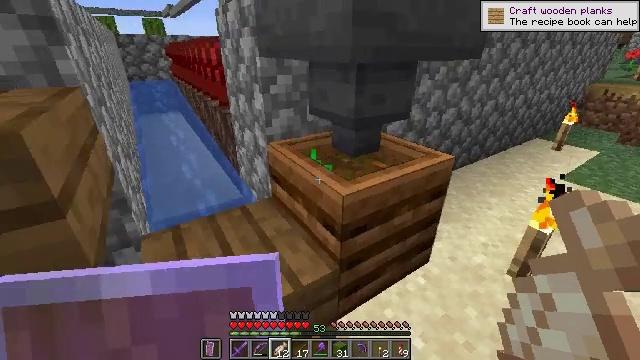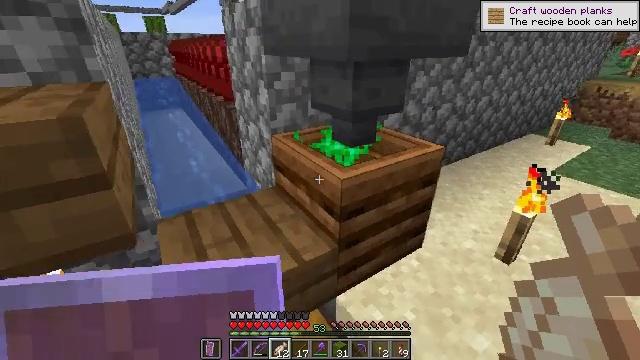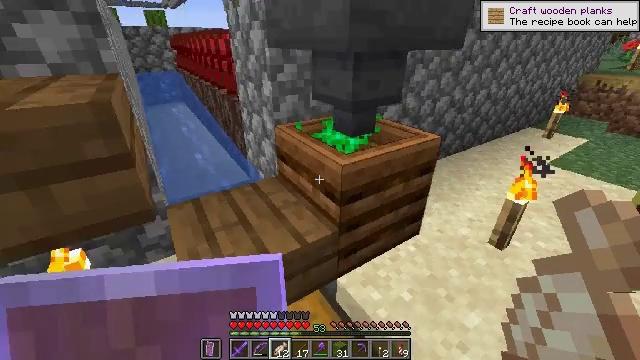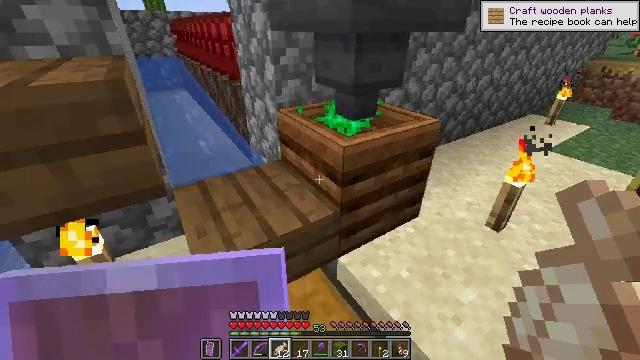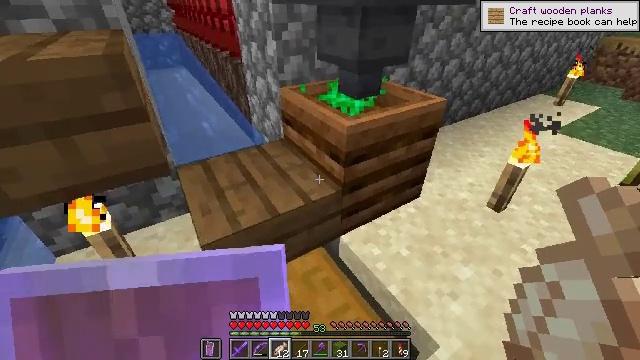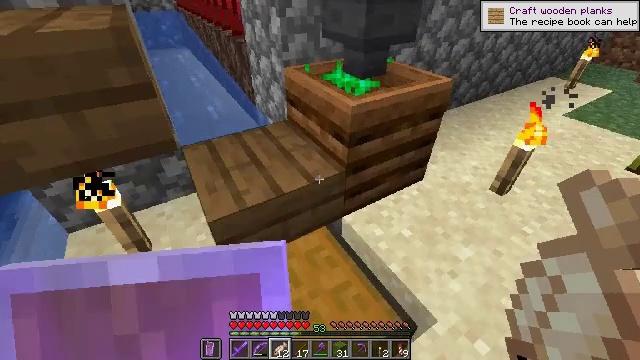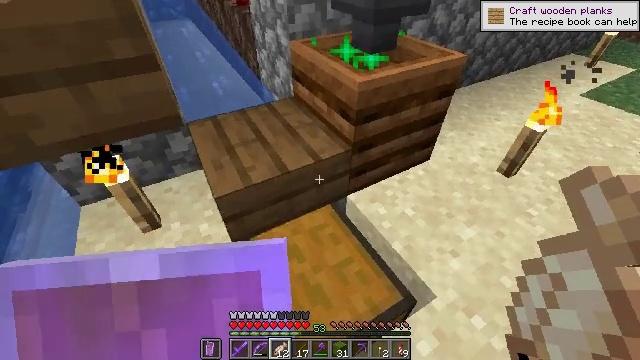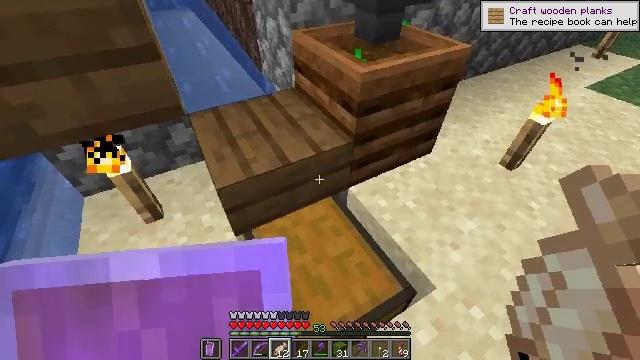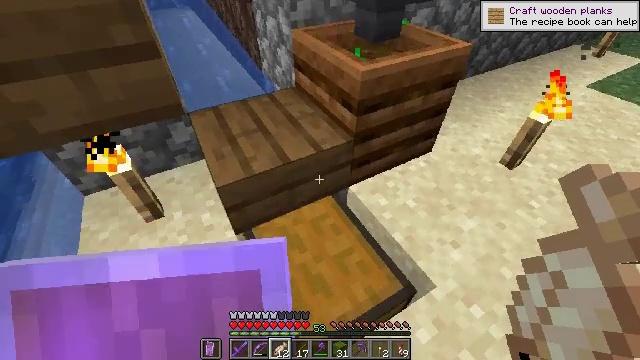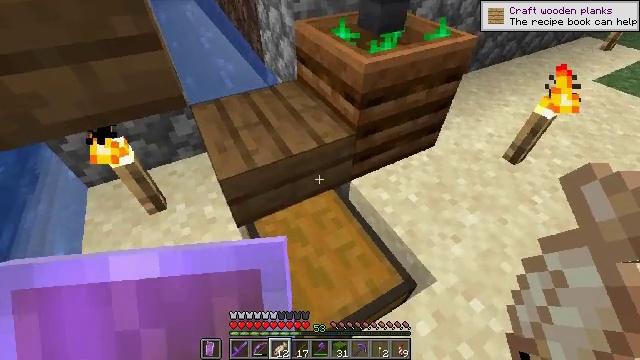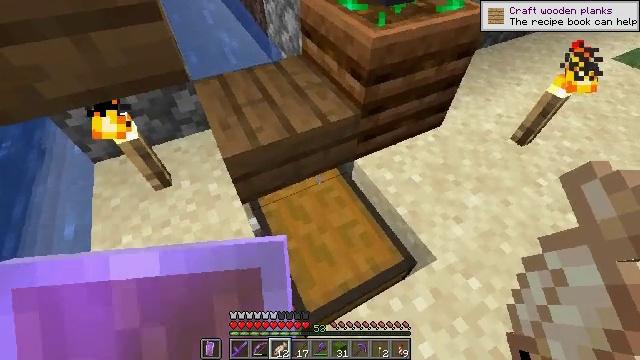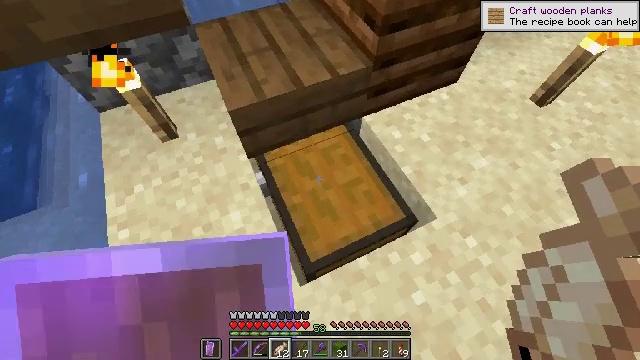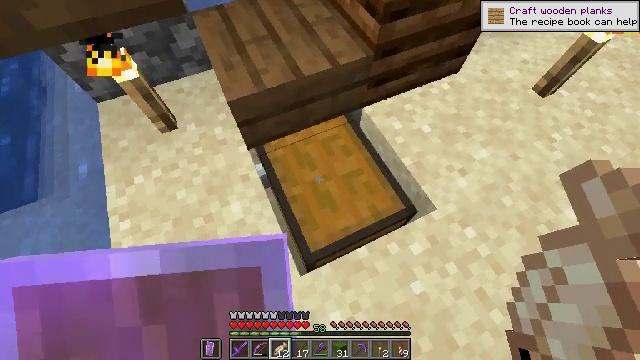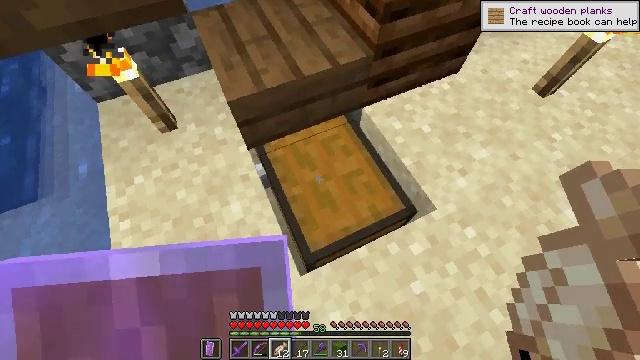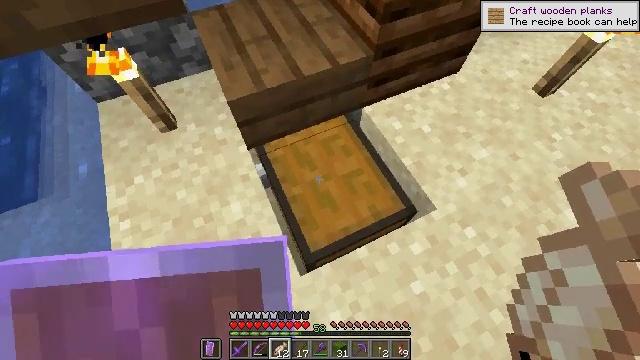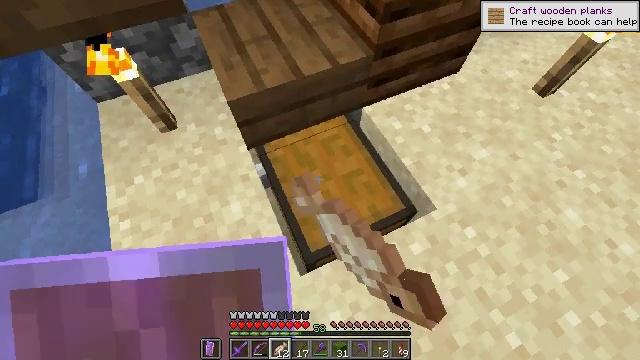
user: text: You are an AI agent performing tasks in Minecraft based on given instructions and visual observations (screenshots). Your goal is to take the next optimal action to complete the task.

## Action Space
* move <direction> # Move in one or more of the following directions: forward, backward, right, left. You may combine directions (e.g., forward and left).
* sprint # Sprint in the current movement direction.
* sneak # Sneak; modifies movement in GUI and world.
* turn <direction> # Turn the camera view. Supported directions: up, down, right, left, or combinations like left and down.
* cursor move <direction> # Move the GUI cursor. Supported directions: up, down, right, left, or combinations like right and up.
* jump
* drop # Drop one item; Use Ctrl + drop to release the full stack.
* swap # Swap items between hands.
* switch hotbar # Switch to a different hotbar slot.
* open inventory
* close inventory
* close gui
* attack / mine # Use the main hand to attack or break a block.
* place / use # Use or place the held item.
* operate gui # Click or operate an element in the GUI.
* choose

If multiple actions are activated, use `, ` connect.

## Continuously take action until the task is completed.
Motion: motion action
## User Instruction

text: Make a green carpet with wool at the crafting table.
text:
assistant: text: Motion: no_op
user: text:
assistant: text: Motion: turn down
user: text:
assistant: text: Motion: turn down
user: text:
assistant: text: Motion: turn down
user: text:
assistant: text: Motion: turn down
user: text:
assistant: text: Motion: turn left and down
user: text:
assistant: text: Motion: turn down
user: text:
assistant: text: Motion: no_op
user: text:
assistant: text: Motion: turn down
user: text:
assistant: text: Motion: turn left and down
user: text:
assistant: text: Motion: turn left and down
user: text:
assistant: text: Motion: turn down
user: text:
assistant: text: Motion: no_op
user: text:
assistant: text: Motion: use / place
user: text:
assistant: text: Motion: use / place
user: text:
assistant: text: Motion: use / place
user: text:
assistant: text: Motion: use / place
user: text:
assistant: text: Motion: no_op
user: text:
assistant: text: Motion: no_op
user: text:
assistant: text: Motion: no_op
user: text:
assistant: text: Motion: no_op
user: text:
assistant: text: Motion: no_op
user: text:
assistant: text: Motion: no_op
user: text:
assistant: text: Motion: no_op
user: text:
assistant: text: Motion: no_op
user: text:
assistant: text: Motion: no_op
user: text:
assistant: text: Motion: no_op
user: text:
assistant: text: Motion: no_op
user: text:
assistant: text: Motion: no_op
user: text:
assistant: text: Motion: no_op